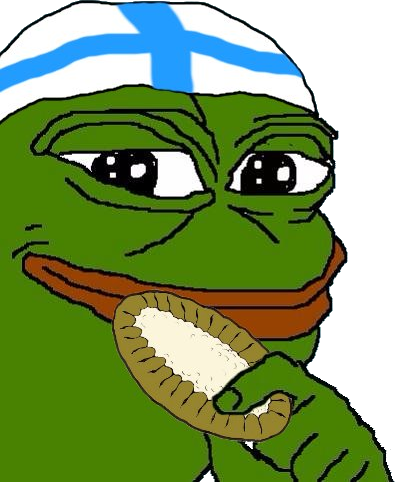
Label: 5_Pepe